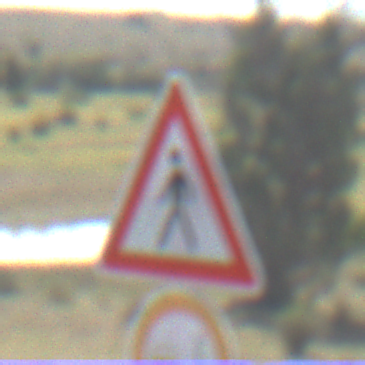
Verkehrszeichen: FussgaengerRechts
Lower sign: VerbotUeberholenEinspurigeFahrzeuge
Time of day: Midday
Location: Outdoor (Nature)
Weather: PartlyCloudy
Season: NotSpecified
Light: Natural